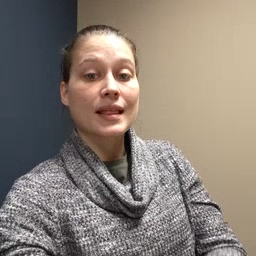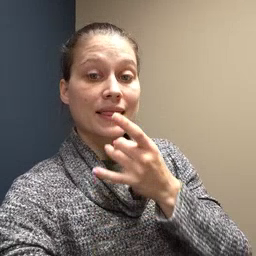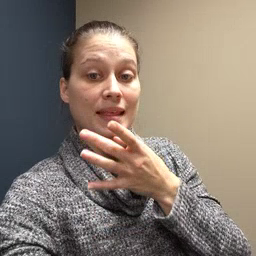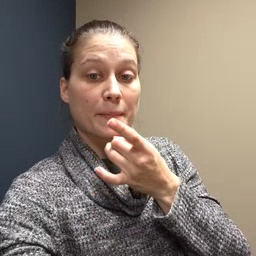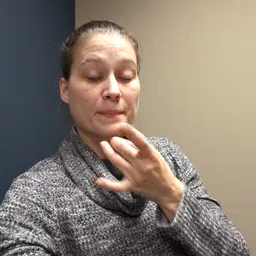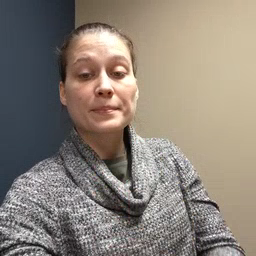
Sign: lamp